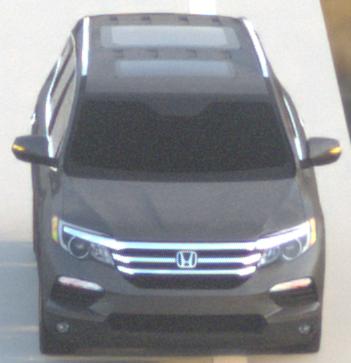
Make: Honda
Model: Pilot
Detailed model: 3
Model produced from: 2015
Model produced until: 2022
Doors: 5
Color: gray
Road condition: dry road
Daytime: sunrise or sunset
Contrast: low contrast